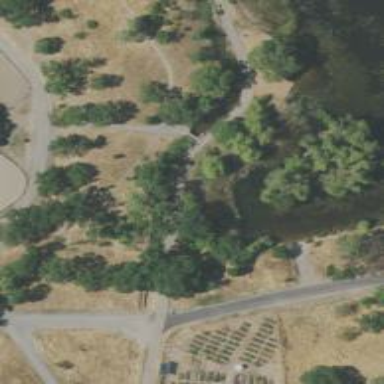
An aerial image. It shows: Trail footway that includes bridge.